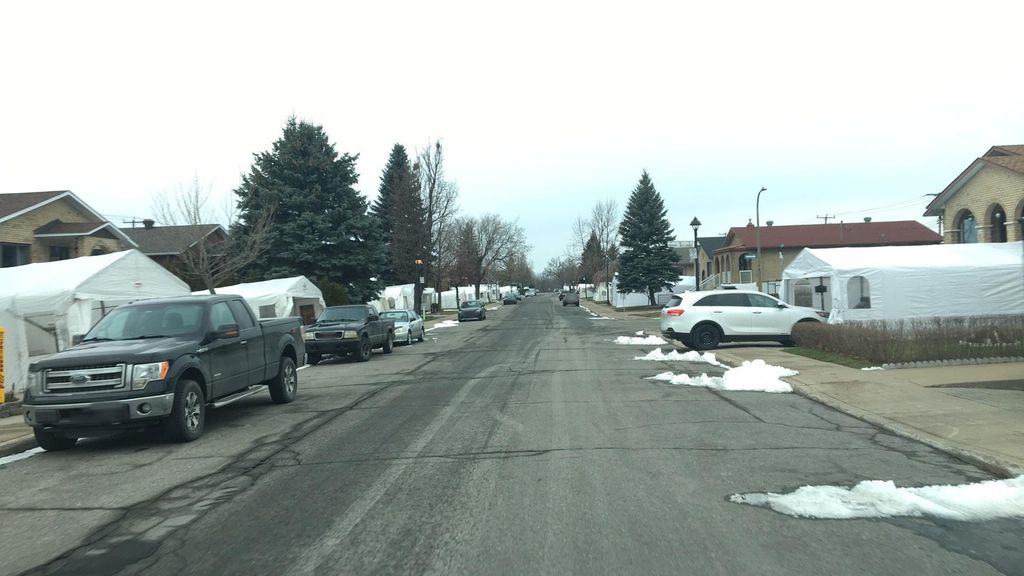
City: montreal